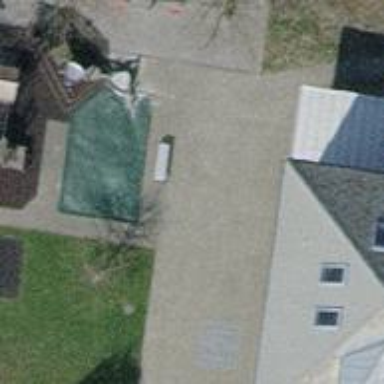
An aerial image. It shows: White bench.